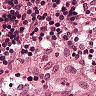
Metastatic tissue present: no